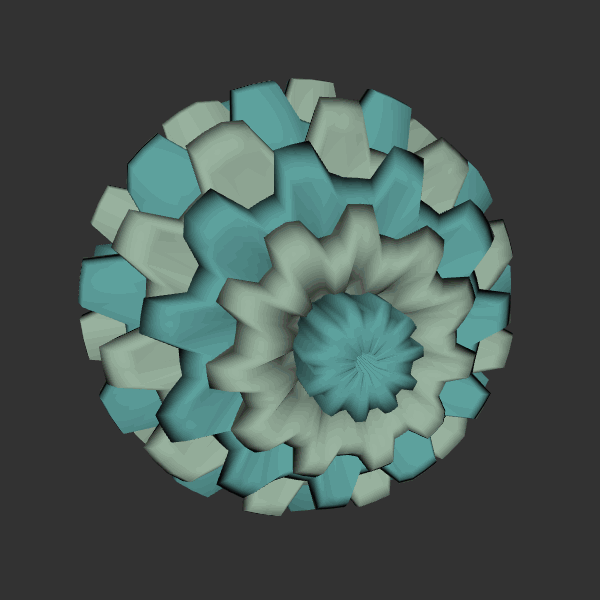
Background: dark